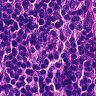
Metastatic tissue present: no